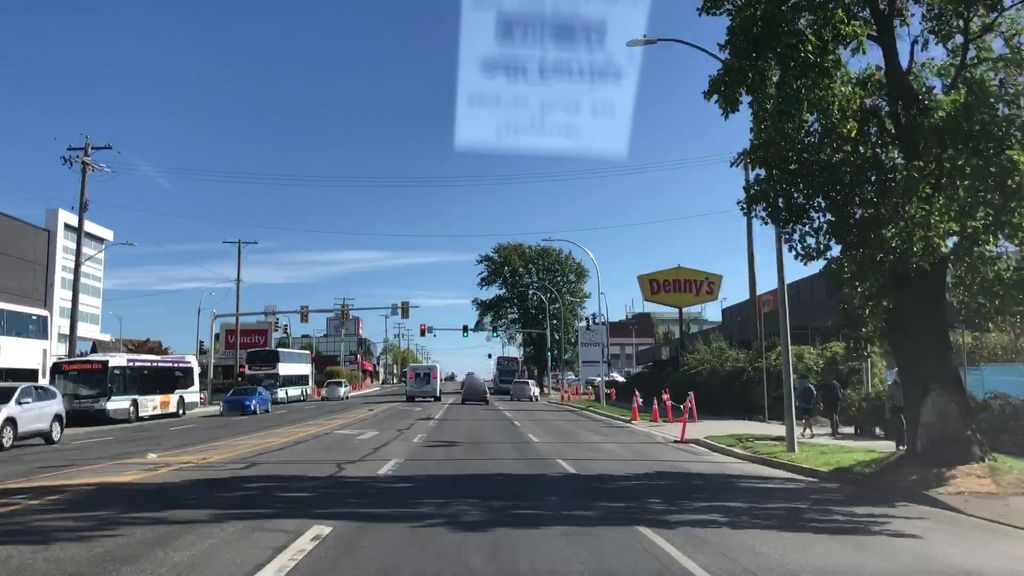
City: victoria